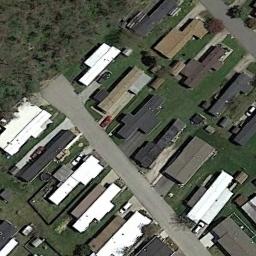
Label: residential